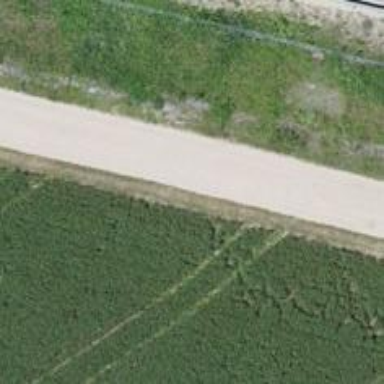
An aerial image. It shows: Gravel track with grade 2 quality.